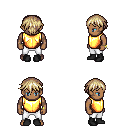
a pixel art fantasy rpg character, male body template, human, dark skin, gold chest armor, white pants, white blonde short bangs hairstyle, bracelets, black shoes, four views (front, back, left, right), 2x2 character sprite sheet, small pixel art, hard edges, no anti-aliasing